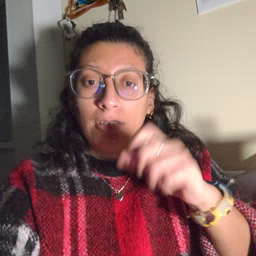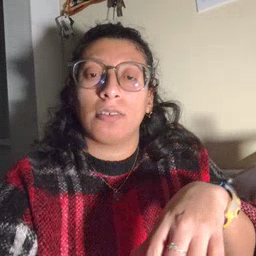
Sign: giraffe